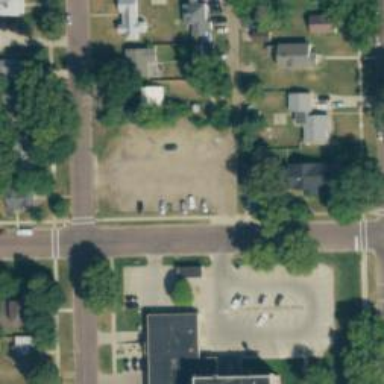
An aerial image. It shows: Alley classified as service road.